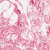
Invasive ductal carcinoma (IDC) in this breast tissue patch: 0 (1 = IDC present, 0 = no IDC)